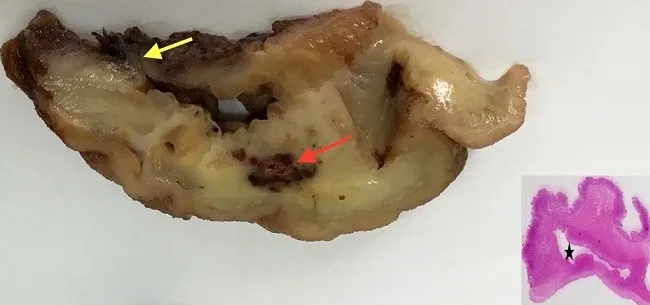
Cut surface of the pre-pyloric region: a diverticulum with a narrow neck (yellow arrow): a brownish lesion adjacent to the diverticulum (red arrow); insert: the diverticulum (asterisk) reaches the muscularis layer on histology (haematoxylin and eosin).
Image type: pathology (h&e)